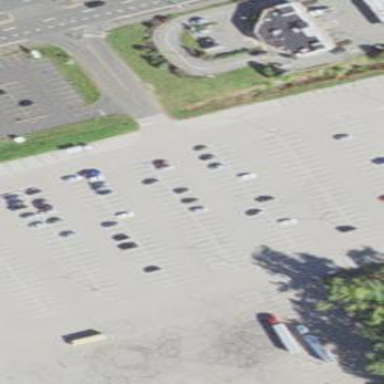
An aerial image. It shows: Parking lot with asphalt surface designed for park and ride facility.